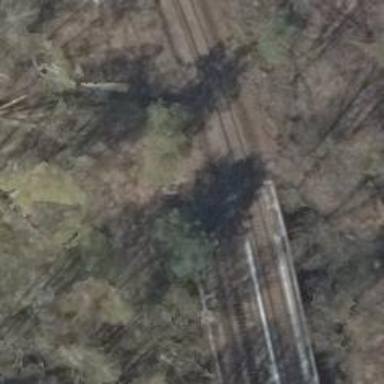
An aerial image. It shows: Abandoned railway yard with bridge.